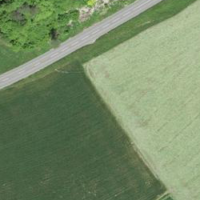
EUNIS habitat code: 25
Species observed at this site:
Melampyrum arvense